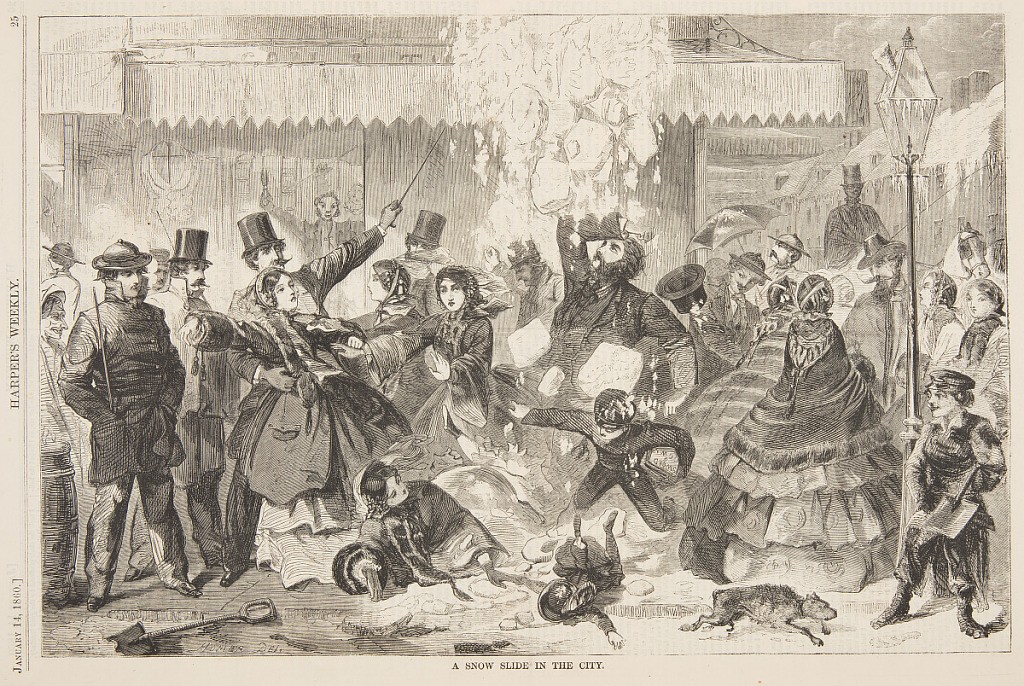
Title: A Snow Slide in the City
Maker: Winslow Homer, American, 1836–1910
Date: January 14, 1860
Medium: Wood engraving in black ink on paper
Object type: Print
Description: A crowded street in Boston, showing many figures caught in falling snow, possibly sliding off of an awning or building above.